Question: >
<URL>
Friends in Android Possible badge notification any body know then plz help me.
thanks for advance.

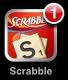
Answer: Not possible to do in Android: badges are specifically an iOS feature. On Android you use <URL>.